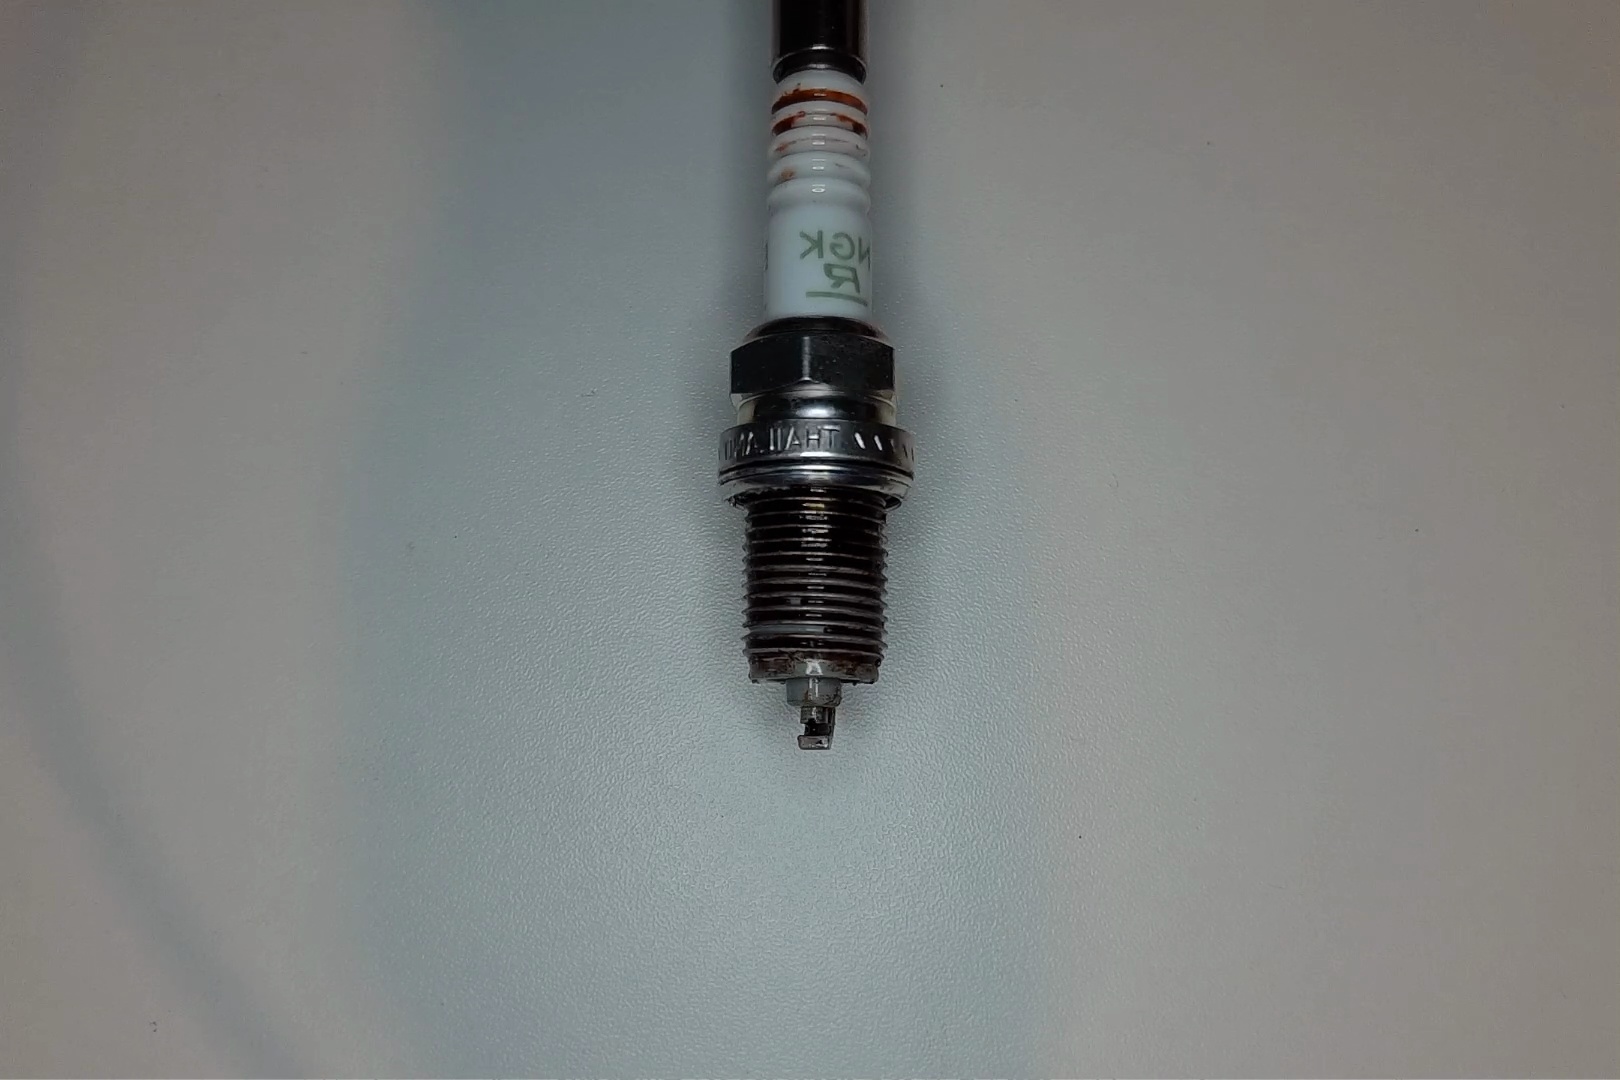
Label: anomaly